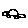
Label: car